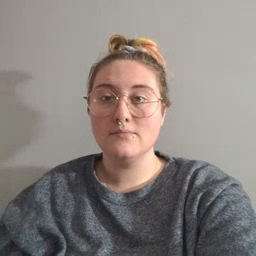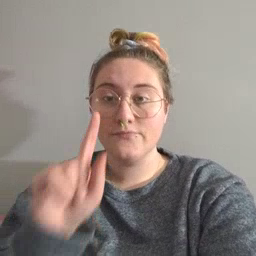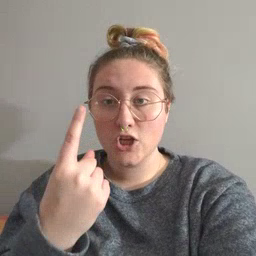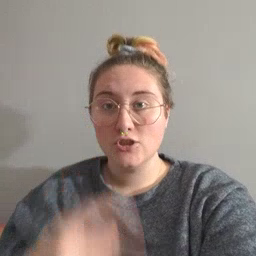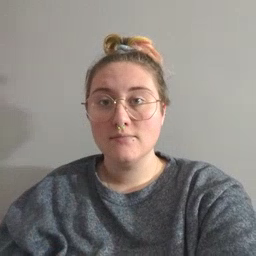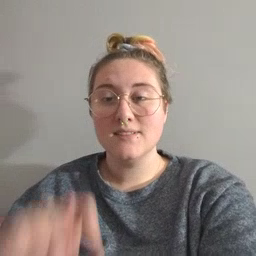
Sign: first